Aerial crown-view tile of a tropical tree (Barro Colorado Island, Panama), acquired 20250317:
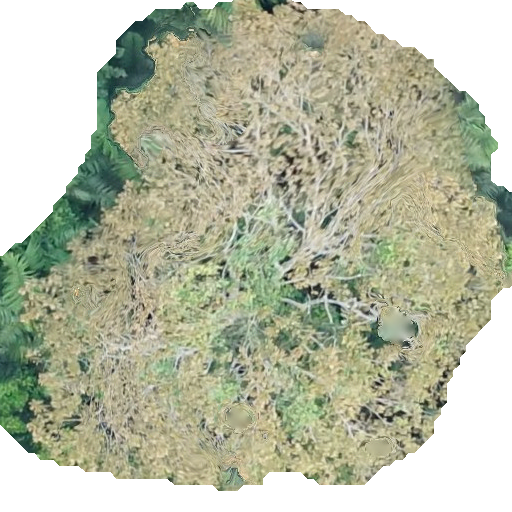
Species: Dipteryx oleifera
GBIF accepted scientific name: Dipteryx oleifera
Crown area: 290.783 m²